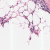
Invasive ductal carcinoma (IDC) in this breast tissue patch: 0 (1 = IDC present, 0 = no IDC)